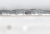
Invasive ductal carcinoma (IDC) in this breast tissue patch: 0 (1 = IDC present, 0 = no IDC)